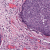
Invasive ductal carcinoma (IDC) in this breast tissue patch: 0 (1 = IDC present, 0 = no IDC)